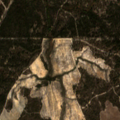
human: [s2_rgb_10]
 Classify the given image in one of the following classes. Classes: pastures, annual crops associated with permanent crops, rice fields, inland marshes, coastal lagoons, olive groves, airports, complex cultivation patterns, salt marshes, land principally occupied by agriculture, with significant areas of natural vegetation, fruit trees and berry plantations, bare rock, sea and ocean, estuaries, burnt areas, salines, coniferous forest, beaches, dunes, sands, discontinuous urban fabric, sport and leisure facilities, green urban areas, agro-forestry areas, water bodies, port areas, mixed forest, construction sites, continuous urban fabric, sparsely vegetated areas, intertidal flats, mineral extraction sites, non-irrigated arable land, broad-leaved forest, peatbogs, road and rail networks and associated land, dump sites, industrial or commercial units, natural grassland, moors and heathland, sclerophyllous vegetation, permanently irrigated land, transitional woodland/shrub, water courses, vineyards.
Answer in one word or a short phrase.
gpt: broad-leaved forest, transitional woodland/shrub